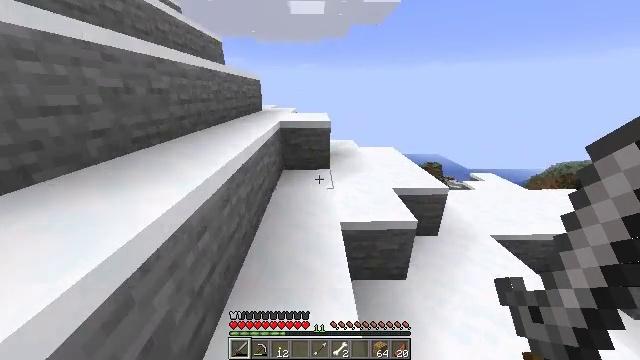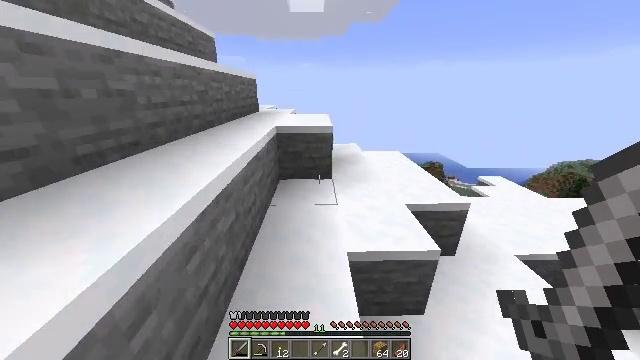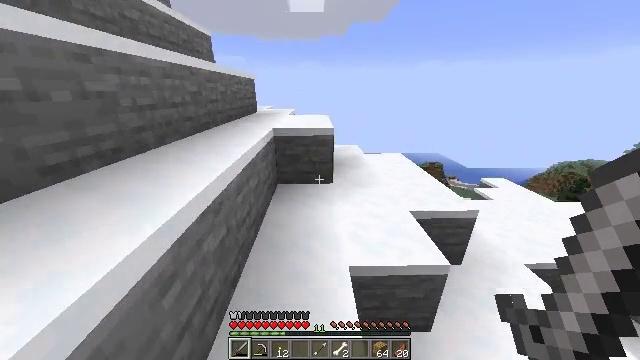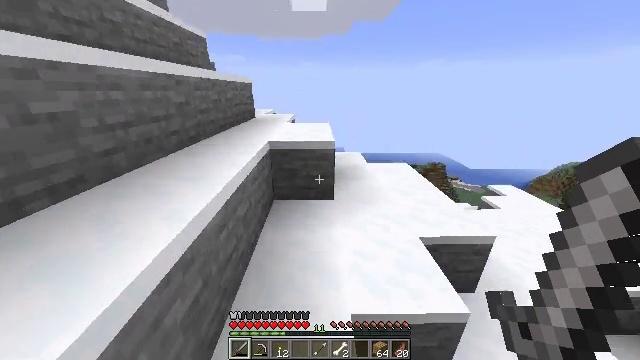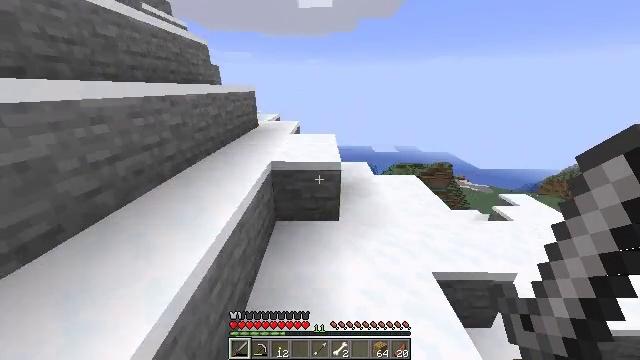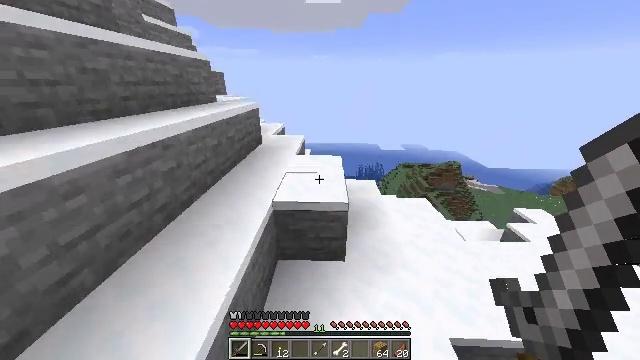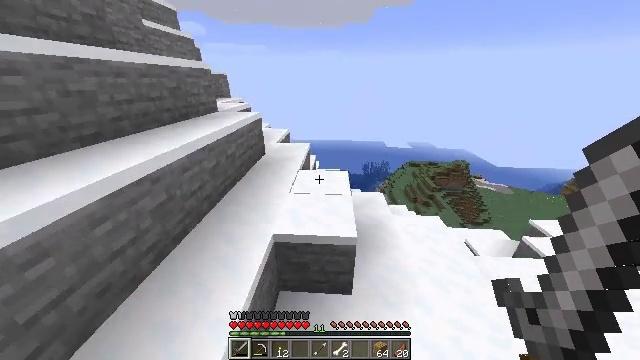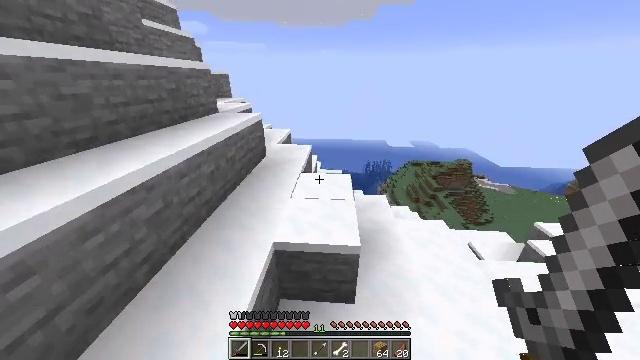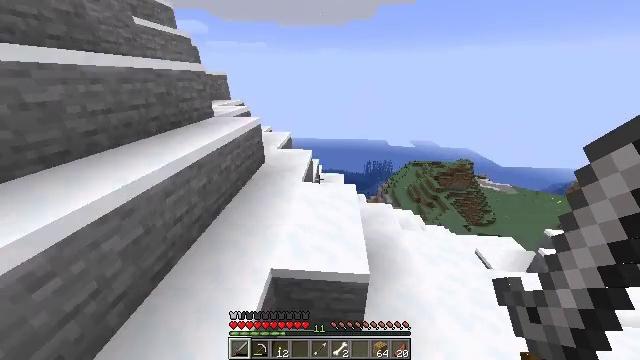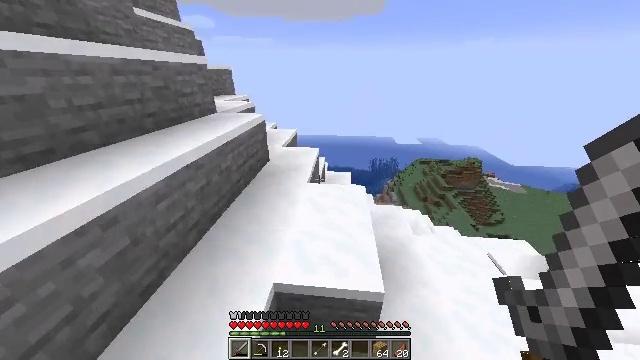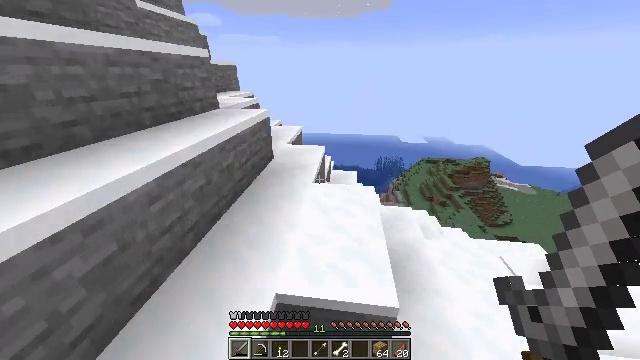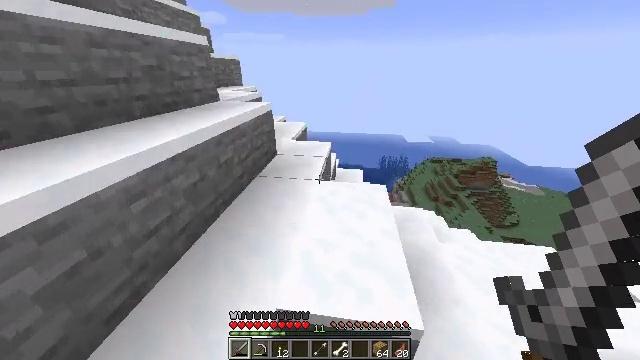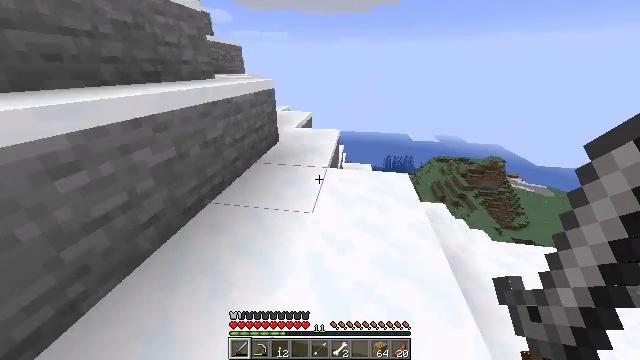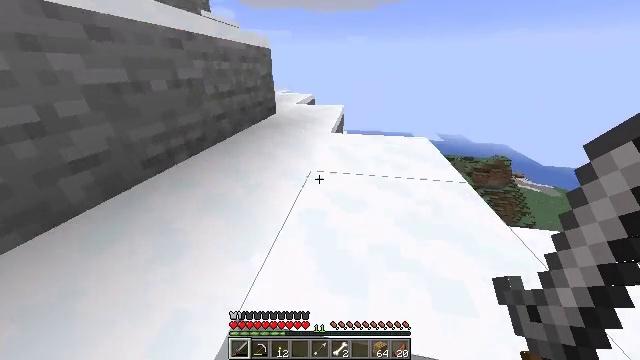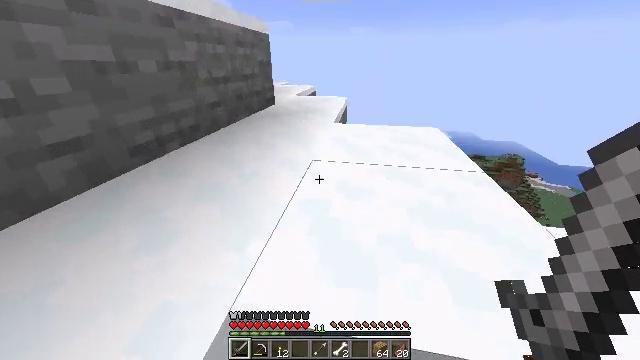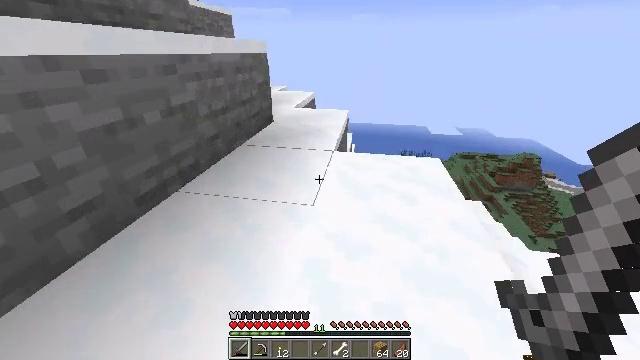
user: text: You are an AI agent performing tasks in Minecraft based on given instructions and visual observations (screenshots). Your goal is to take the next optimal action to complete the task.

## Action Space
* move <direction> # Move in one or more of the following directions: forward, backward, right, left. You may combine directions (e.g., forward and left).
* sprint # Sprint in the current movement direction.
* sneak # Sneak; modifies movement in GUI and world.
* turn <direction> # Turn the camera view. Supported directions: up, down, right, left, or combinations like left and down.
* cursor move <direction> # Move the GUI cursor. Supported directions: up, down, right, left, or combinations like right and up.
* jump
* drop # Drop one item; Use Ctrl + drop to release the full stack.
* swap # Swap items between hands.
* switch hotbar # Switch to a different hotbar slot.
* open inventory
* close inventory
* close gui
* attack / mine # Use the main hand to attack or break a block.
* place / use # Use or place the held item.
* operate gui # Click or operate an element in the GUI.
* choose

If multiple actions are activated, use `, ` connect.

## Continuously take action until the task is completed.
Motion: motion action
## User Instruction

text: Use the furnace to make cooked mutton.
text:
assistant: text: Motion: move forward, sprint
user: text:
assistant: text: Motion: move forward, sprint
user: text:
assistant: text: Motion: move forward, sprint, jump
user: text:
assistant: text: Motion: move forward, sprint, turn left, jump
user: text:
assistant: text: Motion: move forward, sprint, turn left, jump
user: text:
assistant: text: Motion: move forward and move left, sprint, turn left, jump
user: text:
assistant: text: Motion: move forward and move left, sprint, jump
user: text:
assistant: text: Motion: move forward and move left, sprint
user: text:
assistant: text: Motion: move forward and move left, sprint, turn left
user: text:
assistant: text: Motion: move forward and move left, sprint, turn left
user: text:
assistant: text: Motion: move forward and move left, sprint, turn left
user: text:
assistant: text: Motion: move forward, sprint, turn left
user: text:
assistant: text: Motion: move forward, sprint
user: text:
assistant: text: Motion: move forward, sprint, jump
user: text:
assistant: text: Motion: move forward, sprint, jump
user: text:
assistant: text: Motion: move forward, sprint, jump
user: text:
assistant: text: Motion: move forward, sprint, jump
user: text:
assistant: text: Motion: move forward, sprint, jump
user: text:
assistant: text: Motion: move forward, sprint, jump
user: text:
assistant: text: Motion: move forward, sprint, jump
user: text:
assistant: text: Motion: move forward, sprint, jump
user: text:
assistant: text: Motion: move forward, sprint, turn left
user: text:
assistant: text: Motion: move forward and move left, sprint, turn left
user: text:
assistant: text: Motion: move forward and move left, sprint, turn left
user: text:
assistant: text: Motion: move forward and move left, sprint, turn left, jump
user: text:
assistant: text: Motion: move forward and move left, sprint, jump
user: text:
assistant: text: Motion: move forward, sprint, jump
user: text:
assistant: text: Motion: move forward, sprint, jump
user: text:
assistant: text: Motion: move forward, sprint, turn left, jump
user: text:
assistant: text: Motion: move forward, sprint, turn left and up